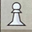
Piece: wP